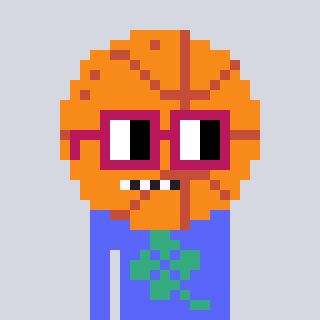
a pixel art character with square dark red glasses, a basketball-shaped head and a purple-colored body on a cool background